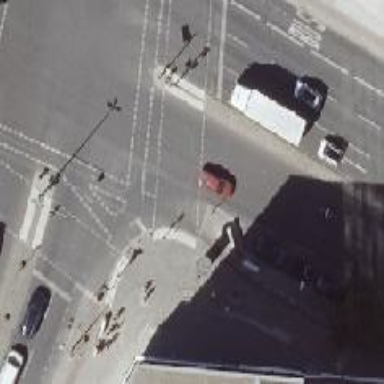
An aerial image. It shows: Asphalt footway with crossing controlled by traffic signals.